Interaction volume radius: 5 \u00c5
Interaction volume height: 10 \u00c5
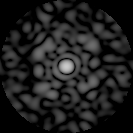
Disorder parameter: 0.8114